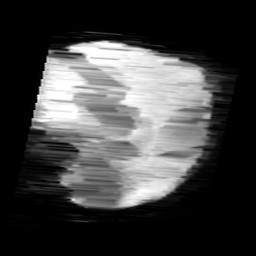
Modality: minIP
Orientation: sagittal
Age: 11
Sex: male
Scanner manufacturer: siemens
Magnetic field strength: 3 T
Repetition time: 0.027 s
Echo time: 0.02 s